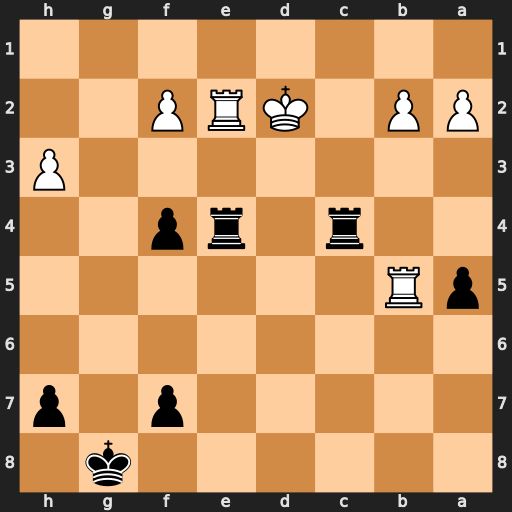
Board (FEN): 6k1/5p1p/8/pR6/2r1rp2/7P/PP1KRP2/8
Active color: b
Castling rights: -
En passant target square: -
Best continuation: Red4+ Ke1 Rc1#